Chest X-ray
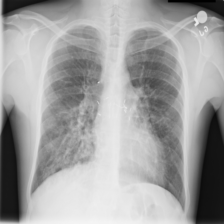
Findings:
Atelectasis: negative
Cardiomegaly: negative
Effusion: negative
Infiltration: positive
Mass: negative
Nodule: negative
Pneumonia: positive
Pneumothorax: negative
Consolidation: negative
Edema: negative
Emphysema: negative
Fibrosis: negative
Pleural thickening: negative
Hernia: negative